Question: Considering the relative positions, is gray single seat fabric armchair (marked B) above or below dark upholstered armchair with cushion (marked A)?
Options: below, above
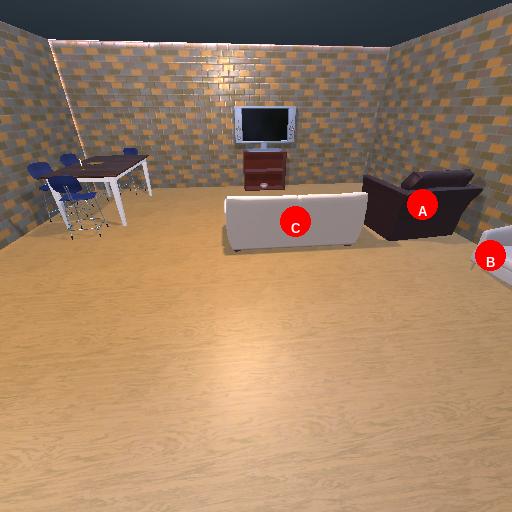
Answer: below